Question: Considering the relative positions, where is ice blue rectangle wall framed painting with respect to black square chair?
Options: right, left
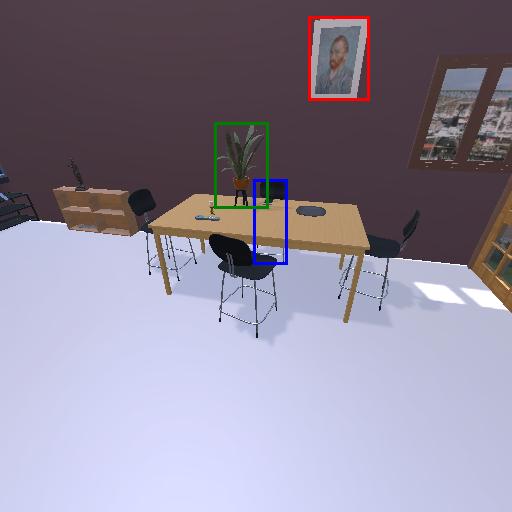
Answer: right